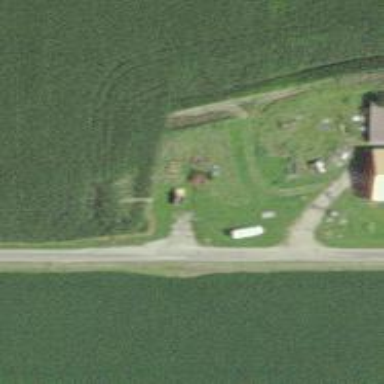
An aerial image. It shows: Driveway leading to service road.